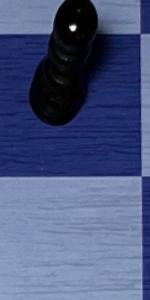
Label: Empty